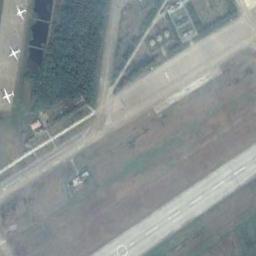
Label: runway